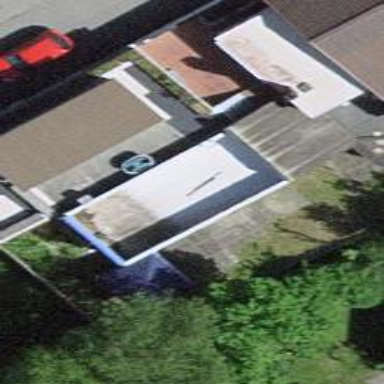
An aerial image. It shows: Swimming pool located in leisure land.